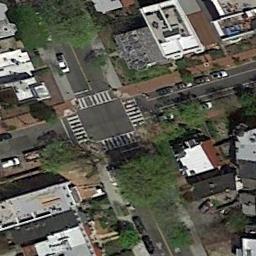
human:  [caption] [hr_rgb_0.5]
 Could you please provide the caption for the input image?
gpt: There are several moving vehicles on the road at the intersection, With many buildings and some trees around the intersection .

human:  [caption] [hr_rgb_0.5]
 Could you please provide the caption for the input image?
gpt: There are cars at the crossroads .

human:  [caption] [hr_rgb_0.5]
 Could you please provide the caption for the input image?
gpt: An intersection with some crosswalks is between some buildings and trees .

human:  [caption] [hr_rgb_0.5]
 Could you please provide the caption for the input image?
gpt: There are many different shapes of buildings beside the intersection .

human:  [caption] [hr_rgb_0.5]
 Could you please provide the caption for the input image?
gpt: There are some green trees and buildings around the intersection .